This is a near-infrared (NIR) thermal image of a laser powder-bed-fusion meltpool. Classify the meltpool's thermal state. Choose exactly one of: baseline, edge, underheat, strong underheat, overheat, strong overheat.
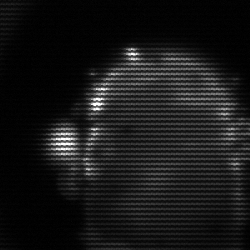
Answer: baseline